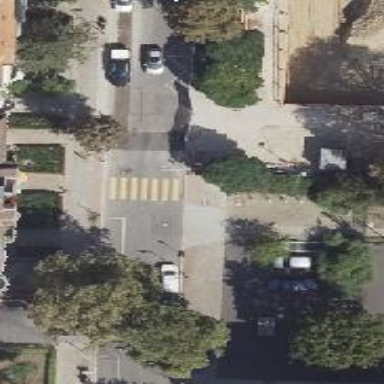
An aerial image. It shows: Asphalt footway with unmarked crossing.